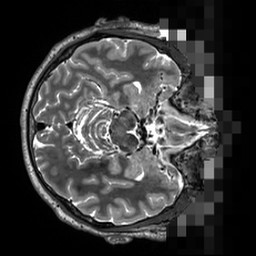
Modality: T2w
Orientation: axial
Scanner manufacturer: siemens
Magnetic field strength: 3 T
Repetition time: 3.2 s
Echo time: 0.564 s